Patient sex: F
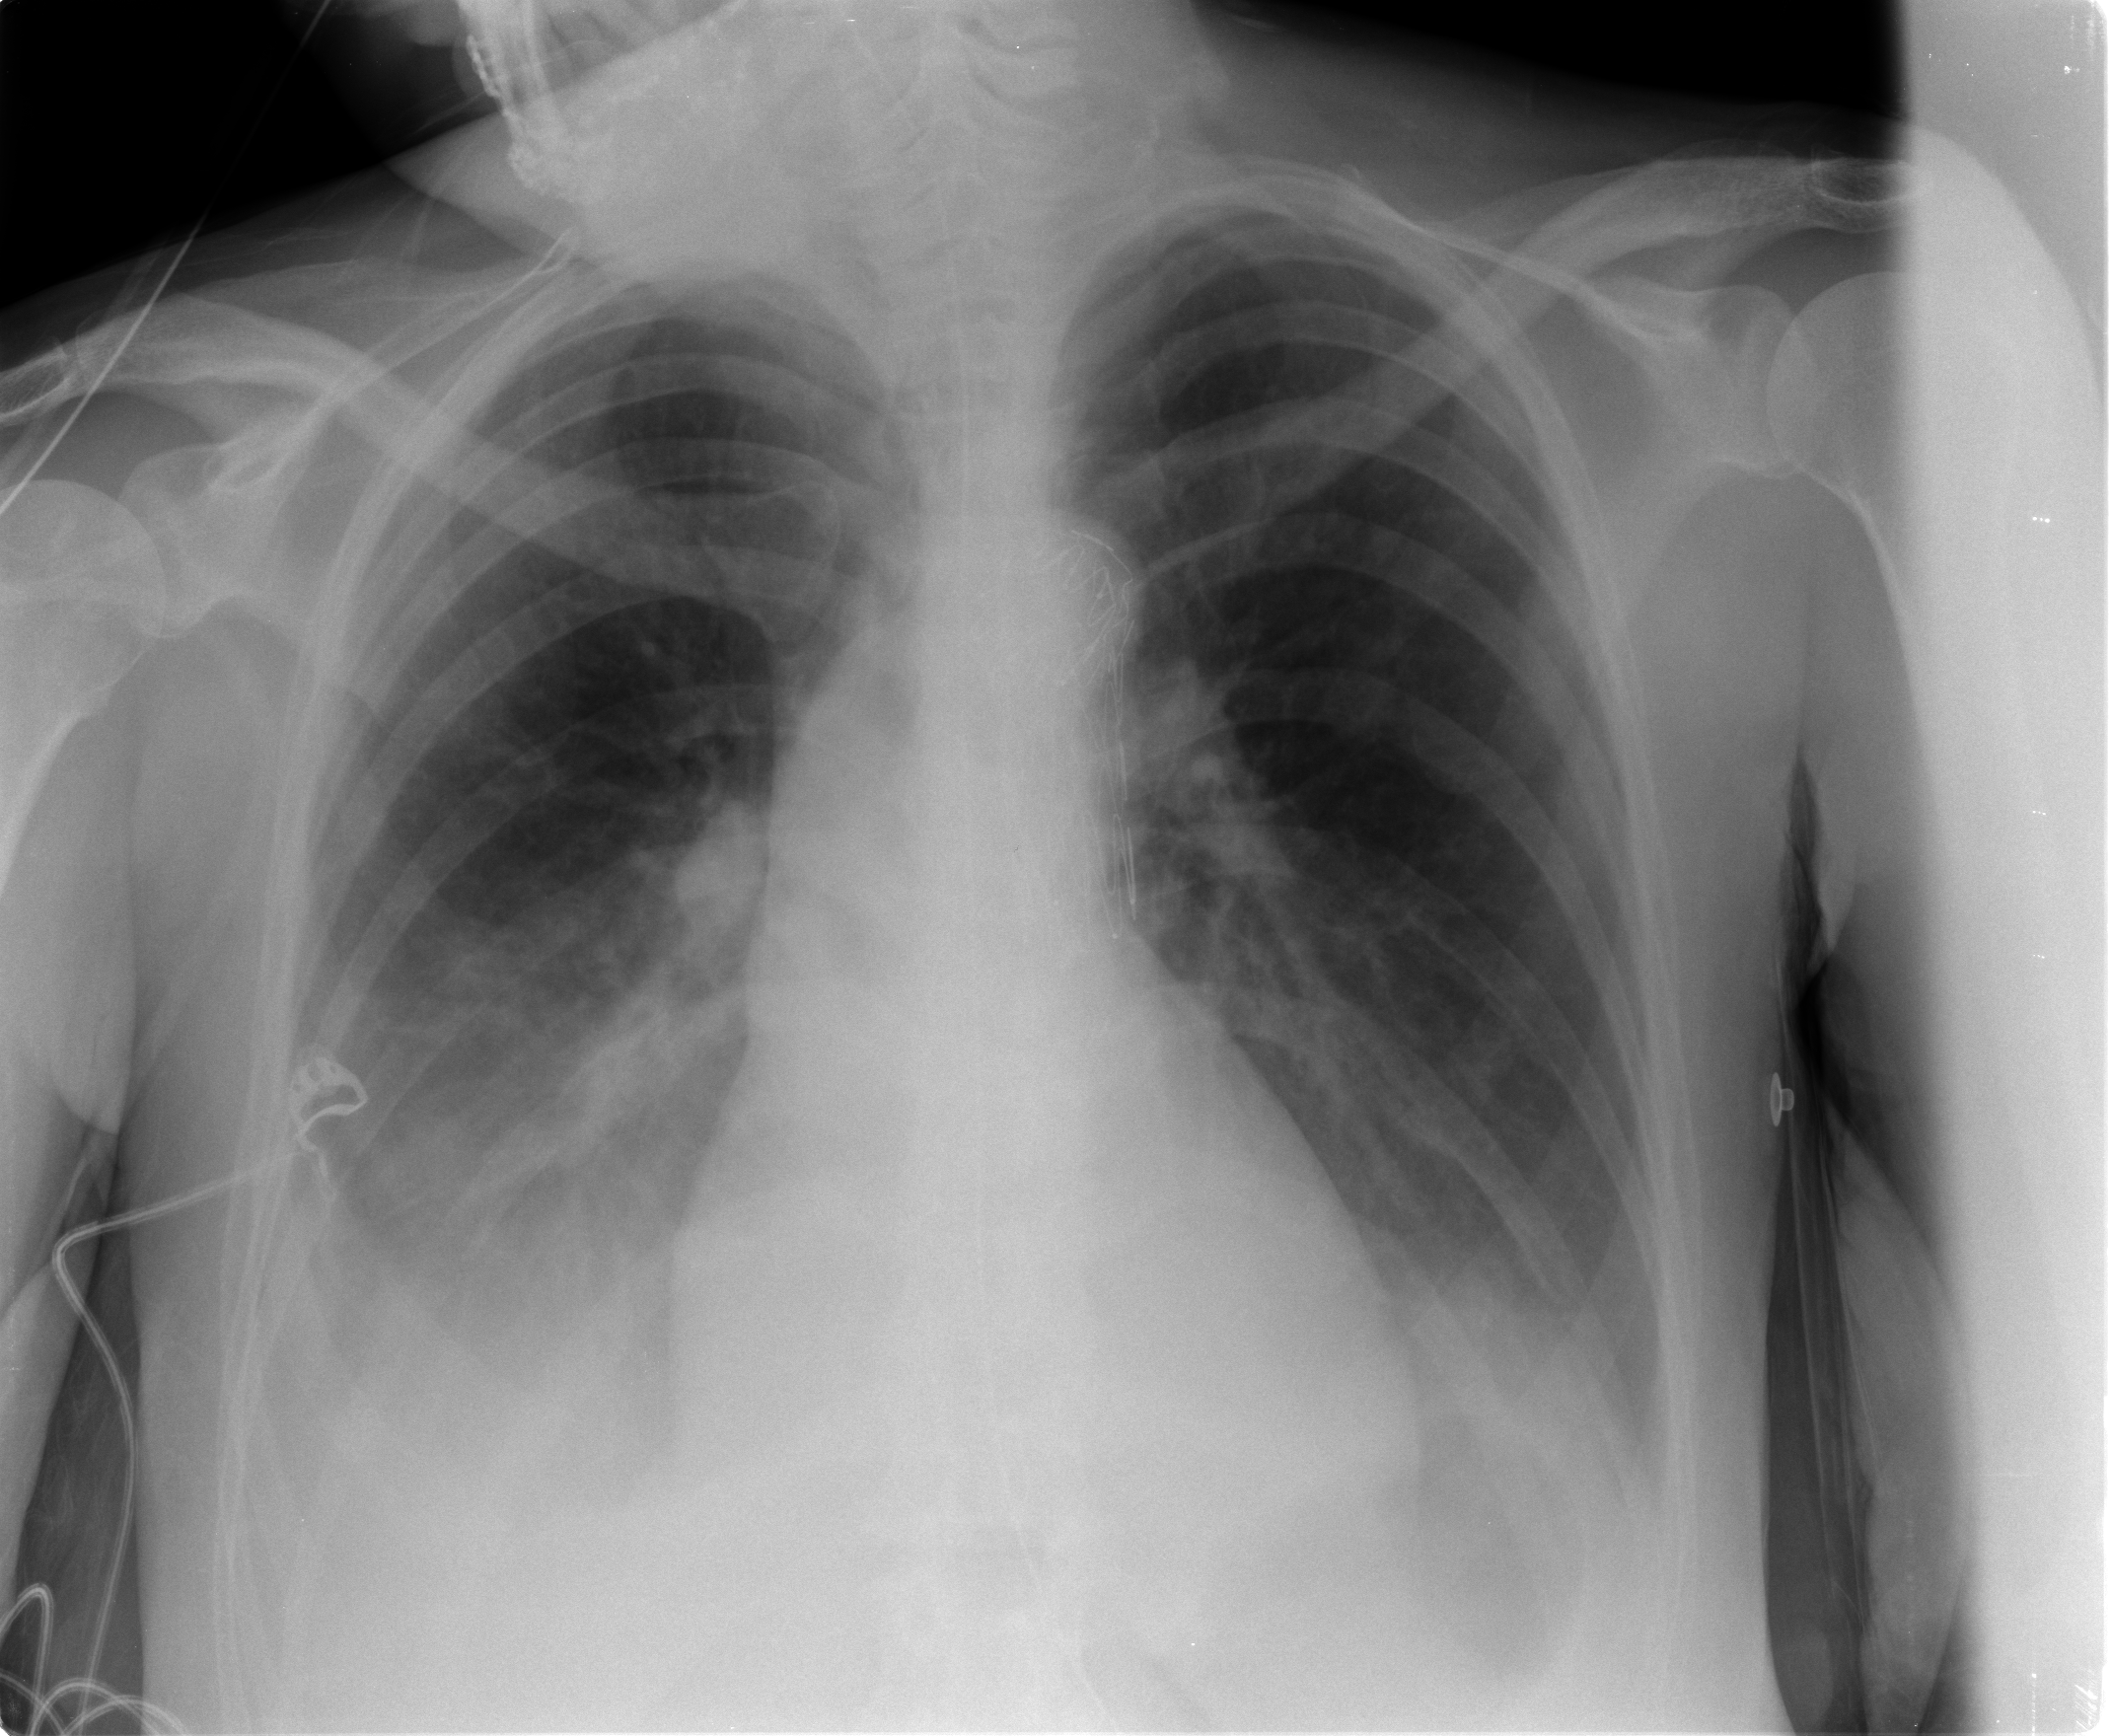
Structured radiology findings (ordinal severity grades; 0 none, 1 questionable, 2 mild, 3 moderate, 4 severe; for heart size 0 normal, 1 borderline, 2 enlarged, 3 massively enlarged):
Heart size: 1
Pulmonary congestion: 2
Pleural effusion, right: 2
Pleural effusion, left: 1
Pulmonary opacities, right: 0
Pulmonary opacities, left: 0
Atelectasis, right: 2
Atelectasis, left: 2